Question: Right now i am trying to display images and texts from one html content in text-view in android. Actually i am getting those html contents from json,but the help of below code i can only able to show the available texts like the below image

and unable to show the images.Can any one tell me how to display both images and texts from html content?
suggestions please
Thanks for your precious time!..
'''
String htmlcontent = "<h3 style="text-align: justify;"> <span style="color: #800080;">Journeys Magazine - Sports Best of Rage
</span><span style="color: #800080;"> New Ireland Journey Magazine Magazine</span></h3>
<p style="text-align: justify;"><img alt="" src="http://dev.postcourier.com.pg/wp-content/uploads/2013/08/Journeys-NIP_-Front-cover.jpg" width="180" height="335" /> <img alt="" src="http://dev.postcourier.com.pg/wp-content/uploads/2013/08/Sports-Magazine-Cover2.jpg" width="184" height="336" /> <img alt="" src="http://dev.postcourier.com.pg/wp-content/uploads/2013/08/BOR_front-cvr.jpg" width="184" height="335" /></p>
<p style="text-align: justify;"> </p>";
txt_date.setText(Html.fromHtml(htmlcontent));
'''
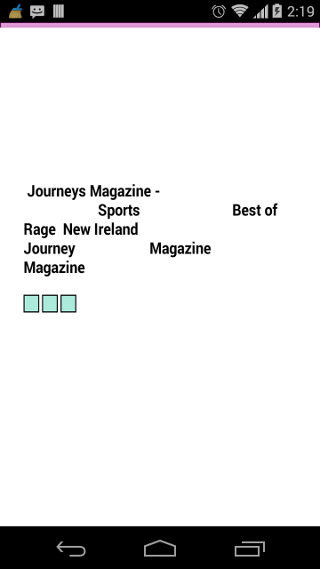
Answer: is used to show .
@Manick you can only show text in TextView, if you want to show the html page(with images and complete page), you have to use a , then when you will get the json, you have to save it in .html file, and then give that file to webview to show that page or you can show html content in the Webview by using this example code. html string will be your JSON response.
'''
public class SimpleMusicStream extends Activity {
@Override
public void onCreate(Bundle icicle) {
super.onCreate(icicle);
setContentView(R.layout.main);
WebView wv = (WebView) findViewById(R.id.WebView01);
final String mimeType = "text/html";
final String encoding = "UTF-8";
String html = "<br /><br />Read the handouts please for tomorrow.<br /><br /><!--homework help homework" +
"help help with homework homework assignments elementary school high school middle school" +
"// --><font color='#60c000' size='4'><strong>Please!</strong></font>" +
"<img src='http://www.homeworknow.com/hwnow/upload/images/tn_star300.gif' />";
wv.loadDataWithBaseURL("", html, mimeType, encoding, "");
}
}
'''